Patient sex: M
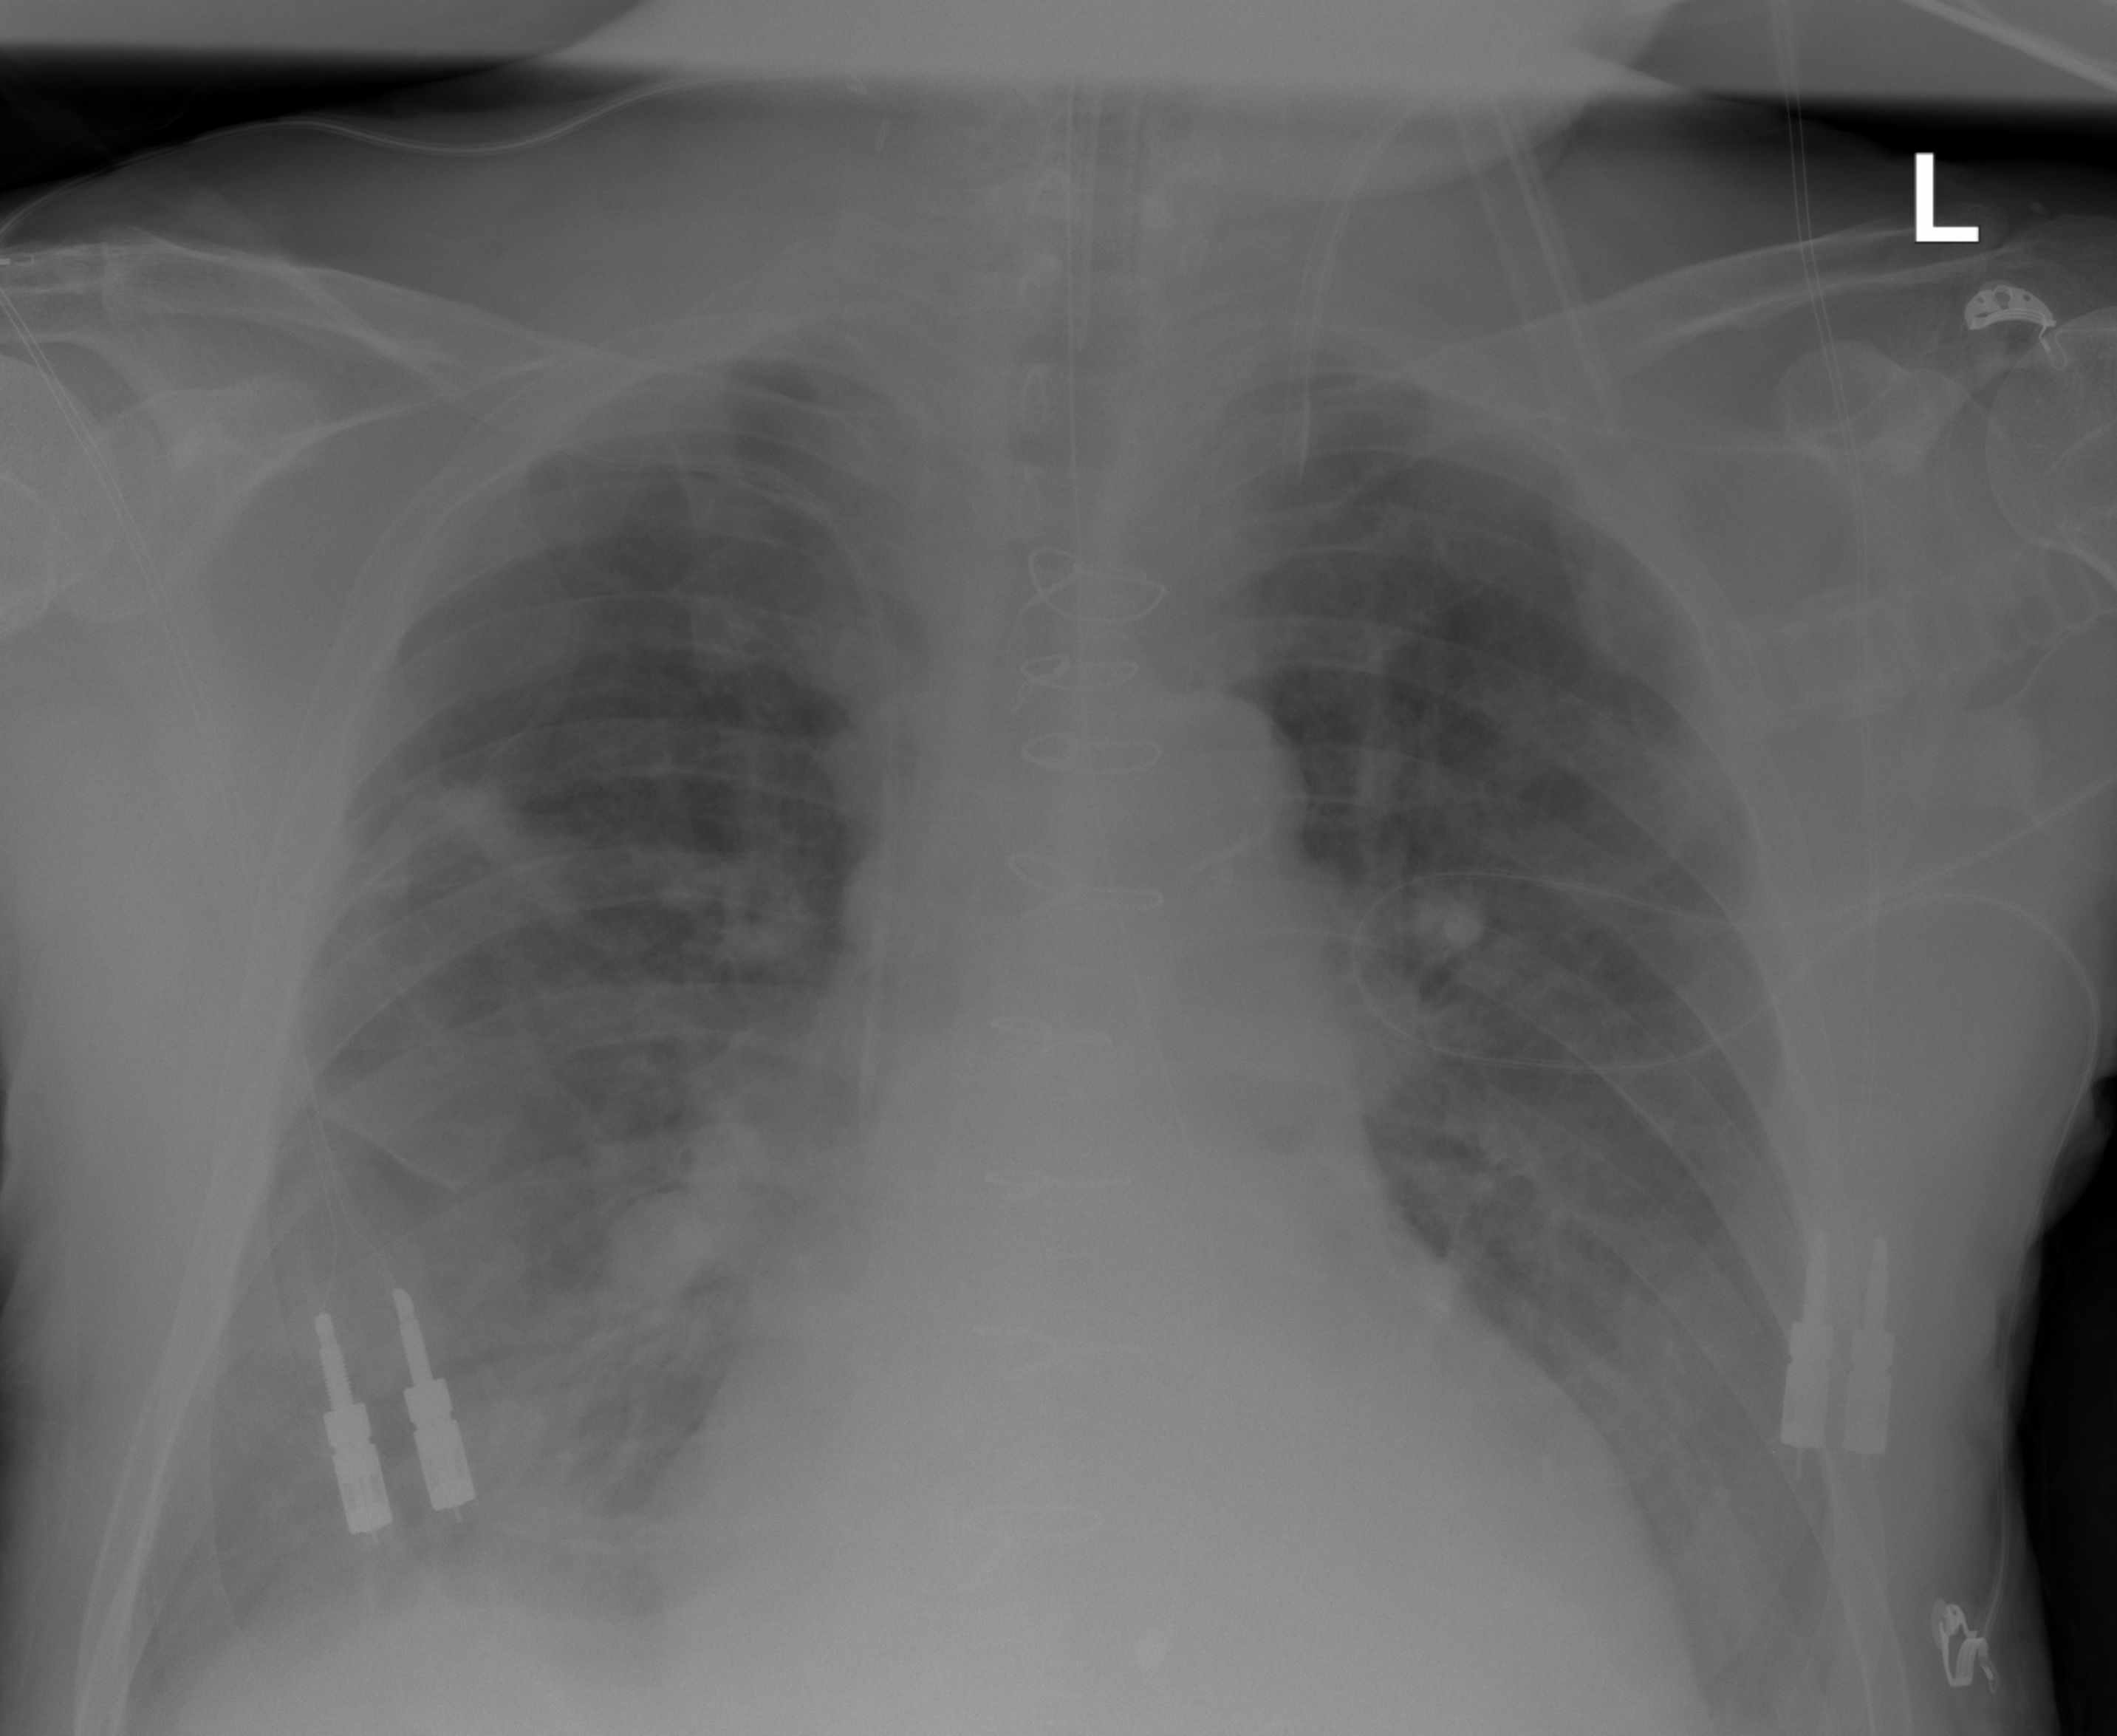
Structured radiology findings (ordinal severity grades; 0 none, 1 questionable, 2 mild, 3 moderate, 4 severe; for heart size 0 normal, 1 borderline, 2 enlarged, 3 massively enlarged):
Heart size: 2
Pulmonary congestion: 2
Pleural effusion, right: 2
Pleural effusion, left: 2
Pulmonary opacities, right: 3
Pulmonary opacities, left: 0
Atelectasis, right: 3
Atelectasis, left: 0